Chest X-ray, PA view. Patient: 28 years old, sex F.
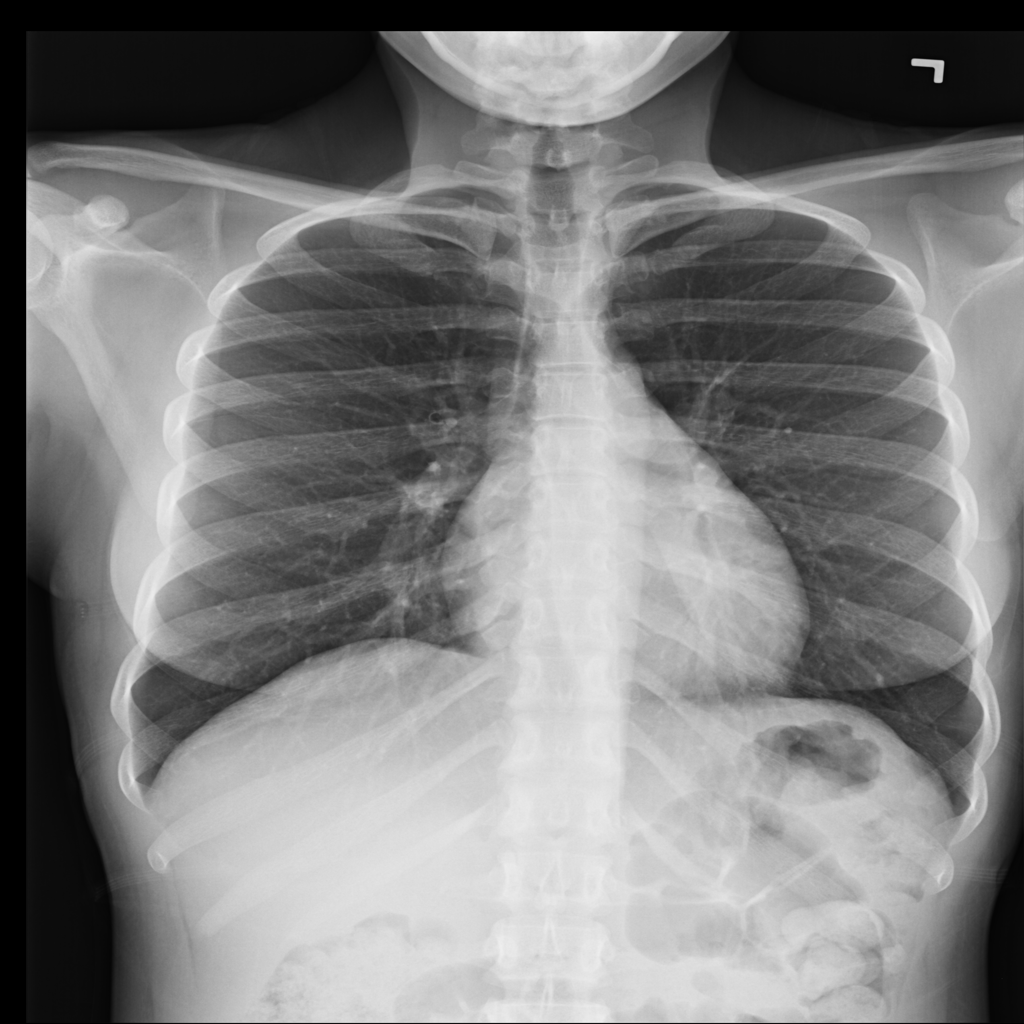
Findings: Infiltration